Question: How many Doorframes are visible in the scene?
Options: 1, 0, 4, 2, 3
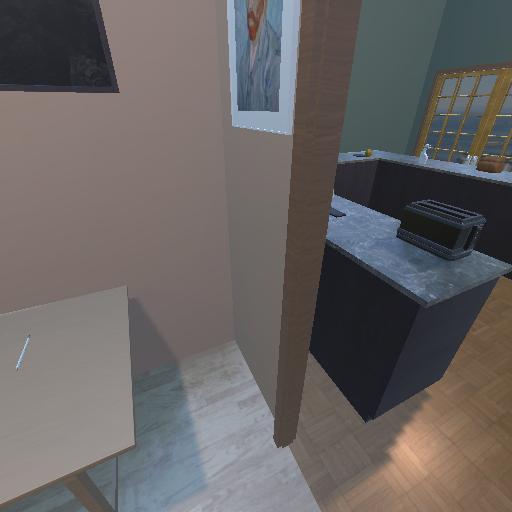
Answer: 1